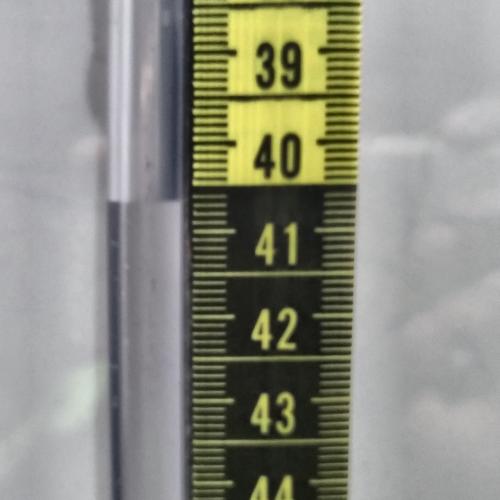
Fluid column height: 40.6 cm